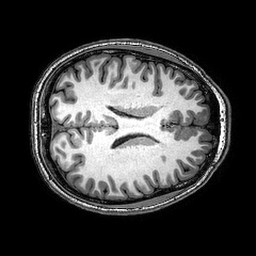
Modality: T1w
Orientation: axial
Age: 22
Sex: male
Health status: healthy
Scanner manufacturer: philips
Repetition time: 0.008138 s
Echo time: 0.00375 s